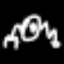
Label: frog